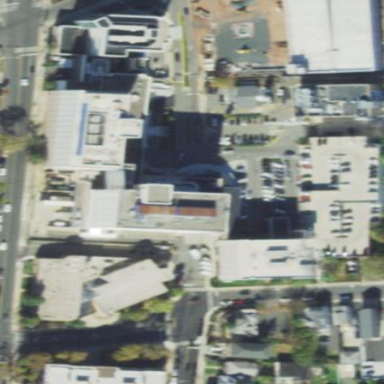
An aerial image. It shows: Healthcare facility identified as hospital.